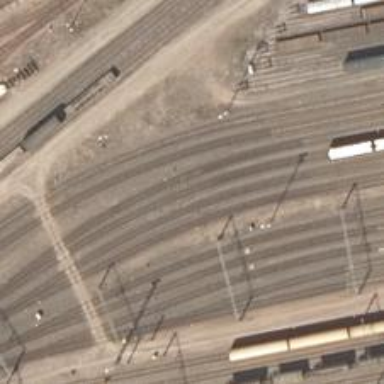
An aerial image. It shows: Railway yard.